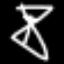
Label: hourglass